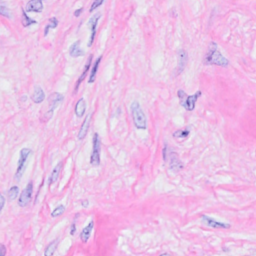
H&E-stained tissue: Breast